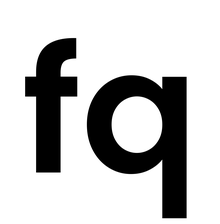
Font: Poppins-SemiBold